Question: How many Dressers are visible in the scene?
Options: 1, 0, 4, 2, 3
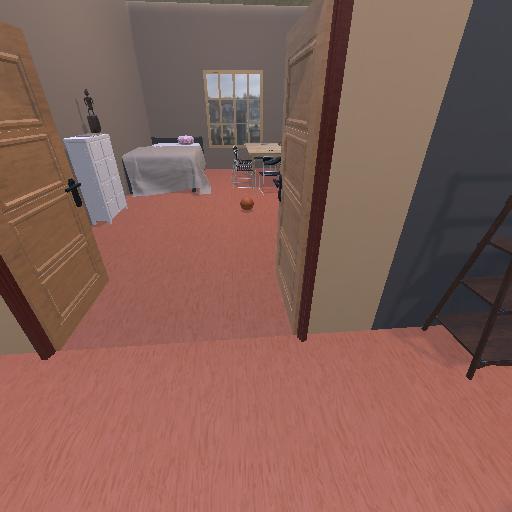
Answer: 1